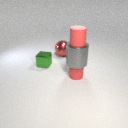
large red metal sphere behind small red rubber cylinder